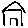
Label: house